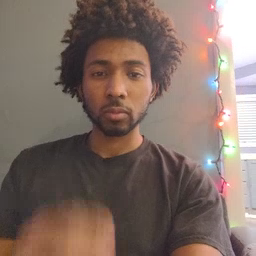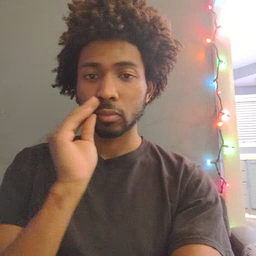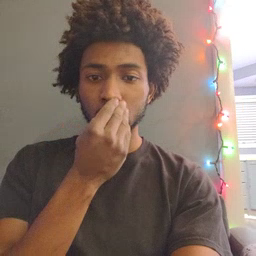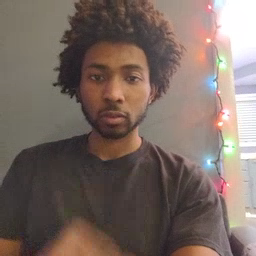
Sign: flower